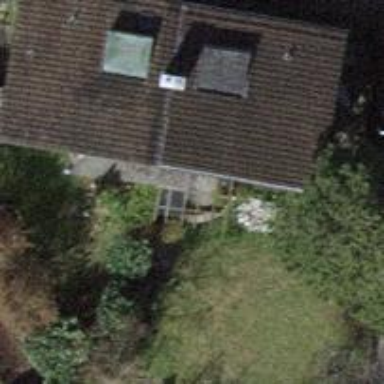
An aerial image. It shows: Semi-detached house.